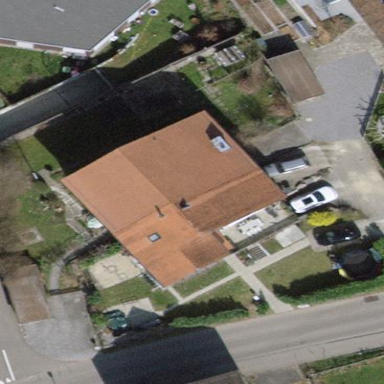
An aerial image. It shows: Terrace building.